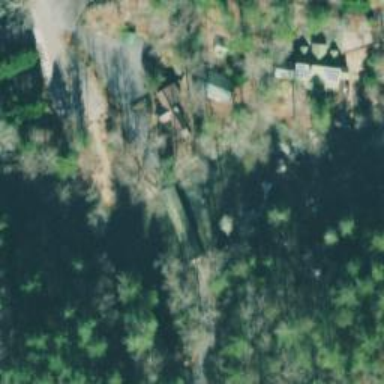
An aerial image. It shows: Covered bridge on residential road.